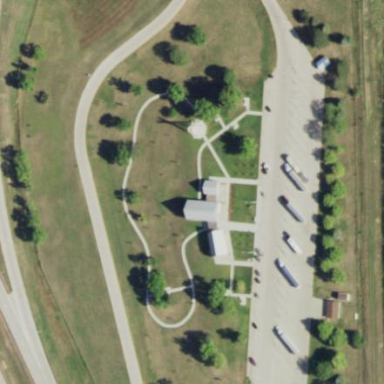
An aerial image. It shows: Rest area on the road.